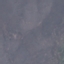
Label: HerbaceousVegetation